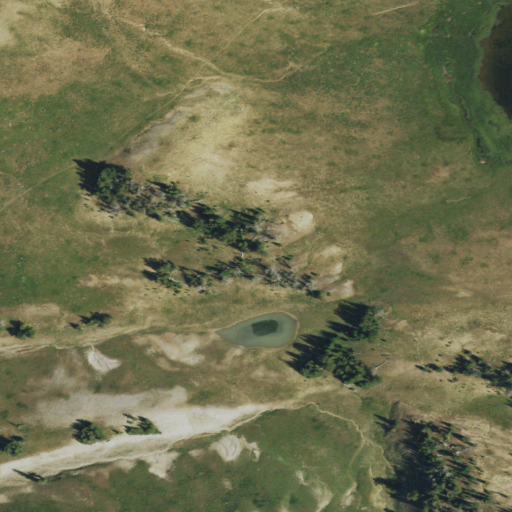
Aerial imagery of gap in Wyoming named Fawn Pass containing shrub, grassland, evergreen forest, woody wetlands, and open water